Question: I have a modal popup which is out of place as soon as the keyboard pops up.

How can I avoid this behavior?
The popup is called like this:
'''
[self performSegueWithIdentifier:@"loginSegue" sender:self];
'''
And in the popup's view controller, I say:
'''
- (void)viewWillLayoutSubviews{
[super viewWillLayoutSubviews];
self.view.superview.bounds = CGRectMake(0, 0, 403, 340);
}
'''
Thanks in advance!
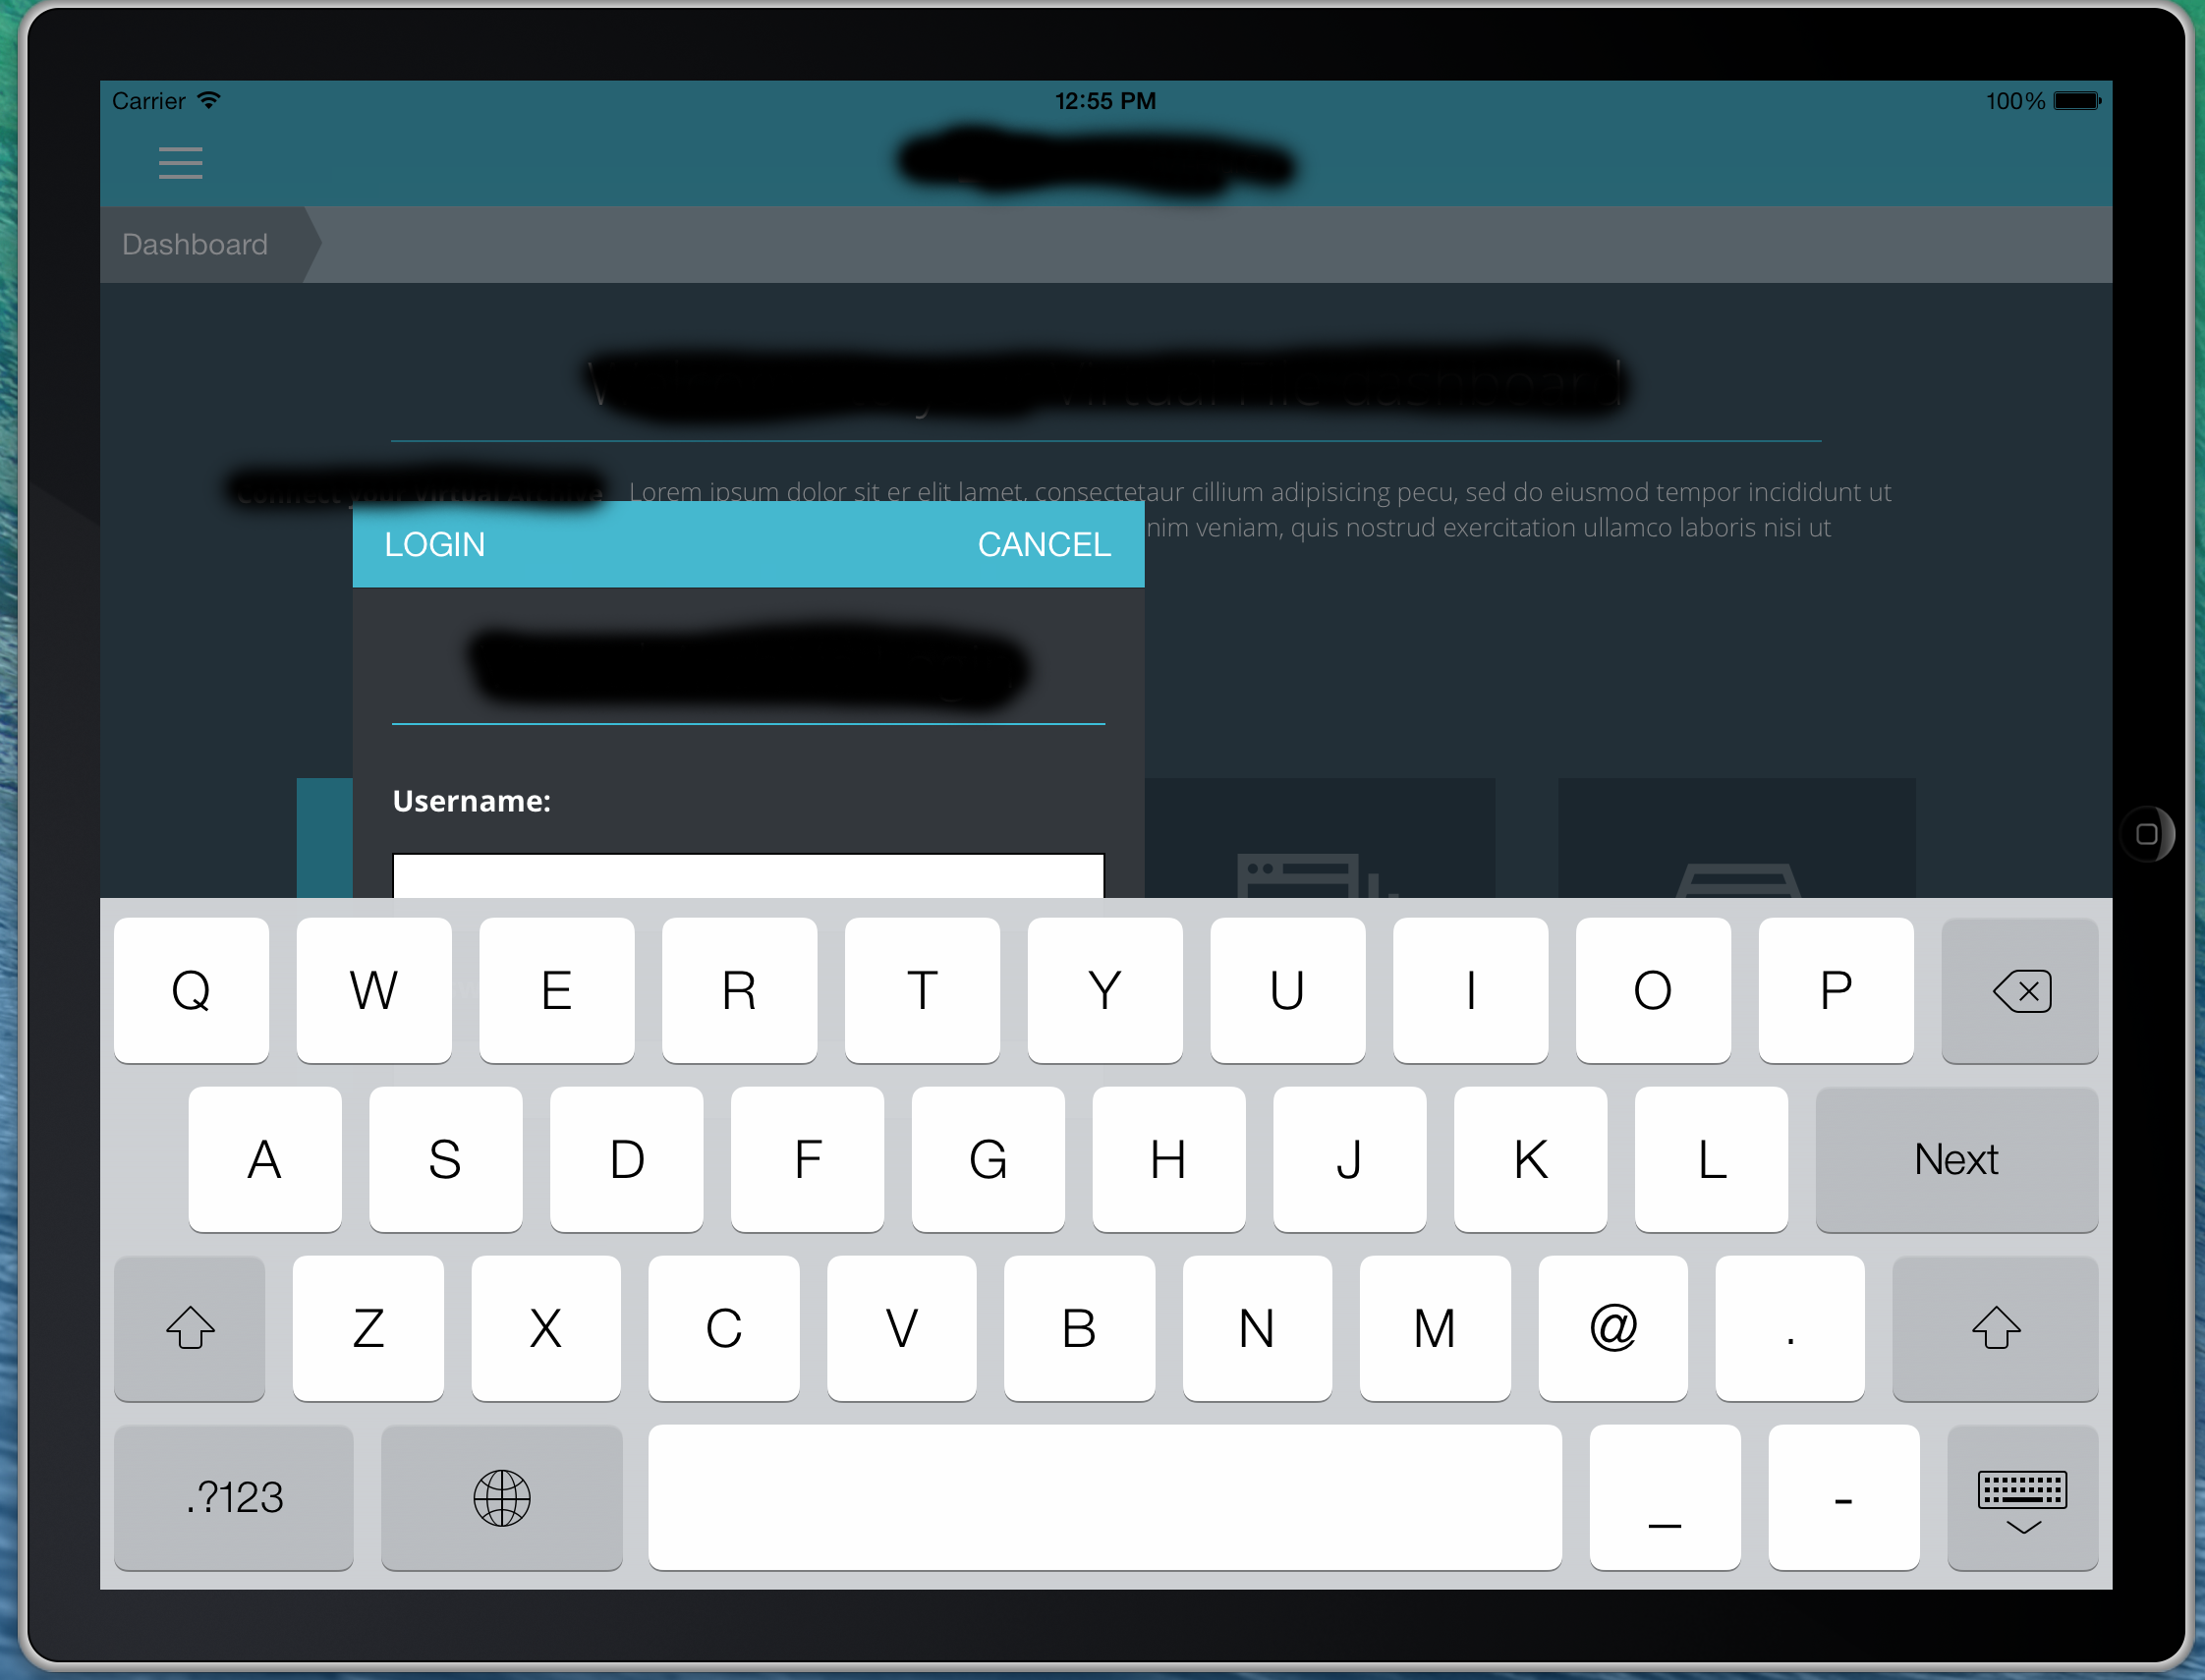
Answer: Try to present viewController like this,
'''
UIStoryboard *storyboard = [UIStoryboard storyboardWithName:@"MainStoryboard" bundle:nil];
LoginViewController *loginVC = (LoginViewController *)[storyboard instantiateViewControllerWithIdentifier:@"loginSegue"];
loginVC.modalTransitionStyle = UIModalTransitionStyleCoverVertical;
loginVC.modalPresentationStyle = UIModalPresentationFormSheet;
[self presentModalViewController:loginVC animated:YES];
'''
You can use your original code '[self performSegueWithIdentifier:@"loginSegue" sender:self];' for presenting view if above is also giving you same result.
I checked with all possible solution and found that 'becomeFirstResponder' might cause issue. So just place code 'becomeFirstResponder' in 'viewDidLoad' or in 'viewWillAppear' method. Make sure it should not be in 'viewDidAppear' method.